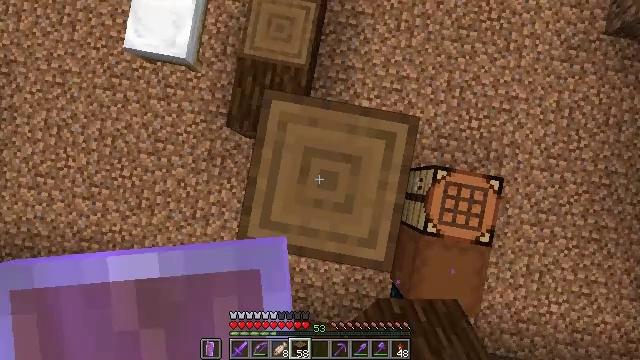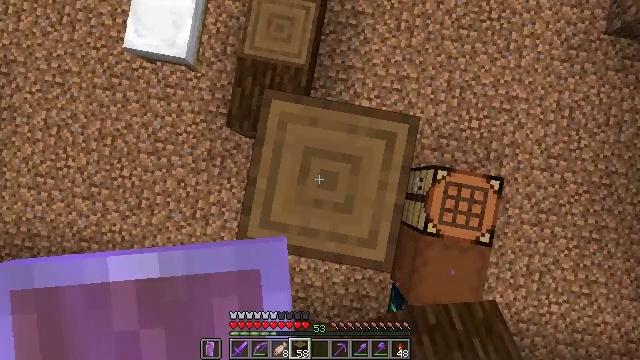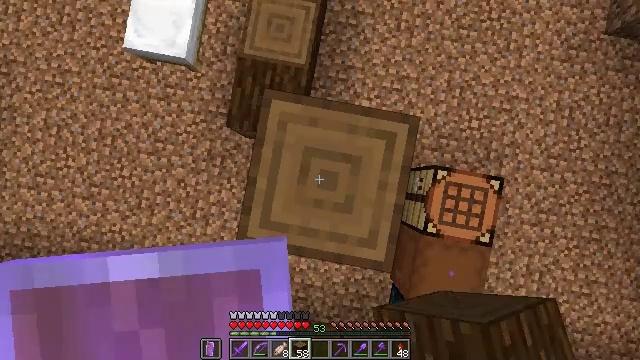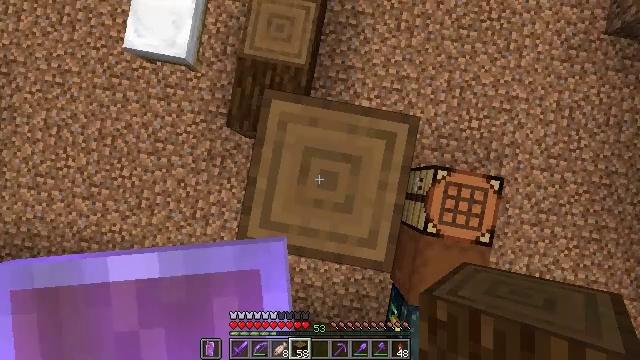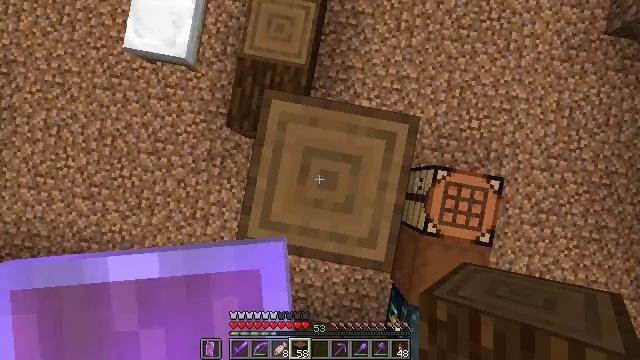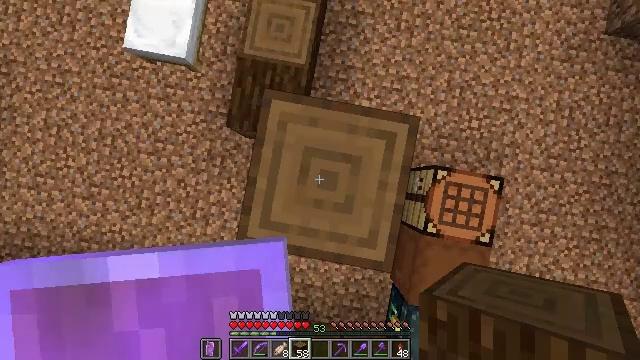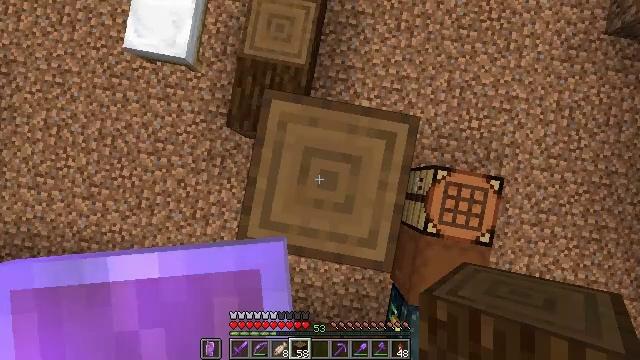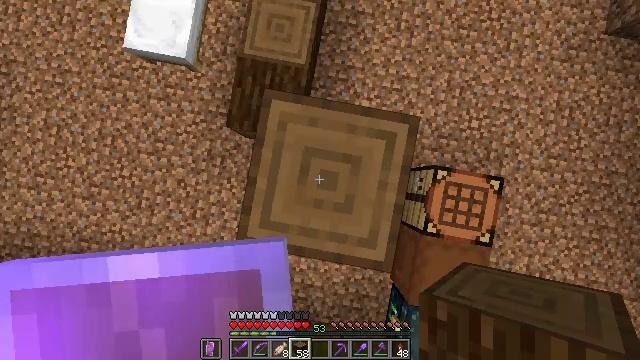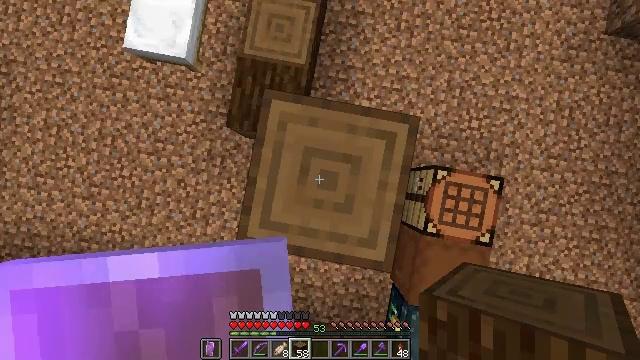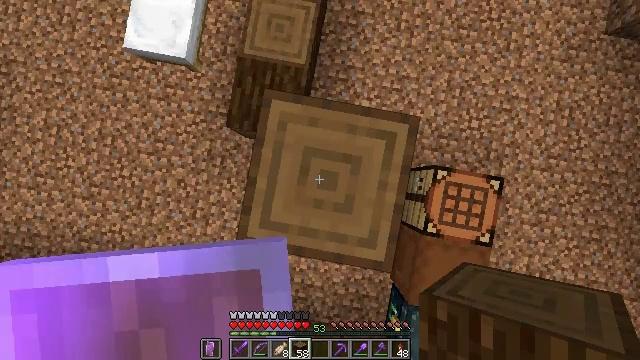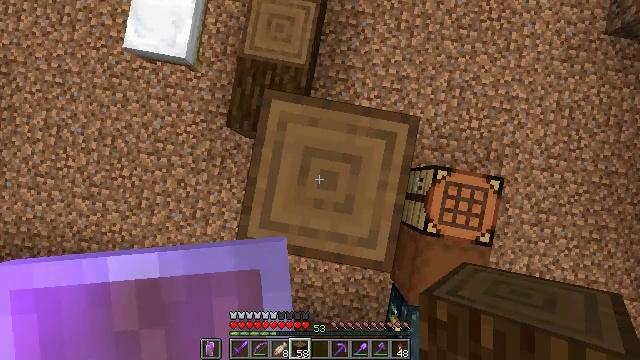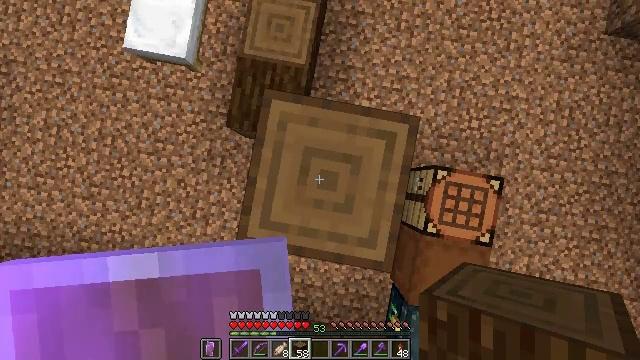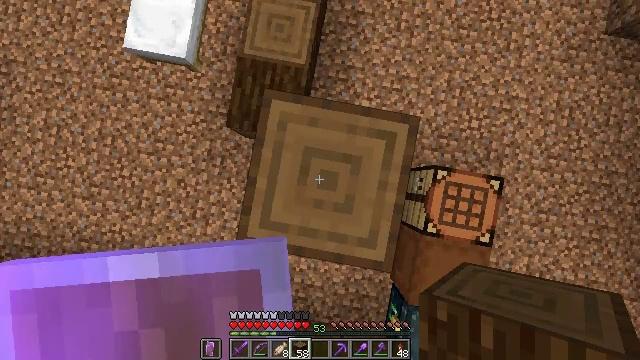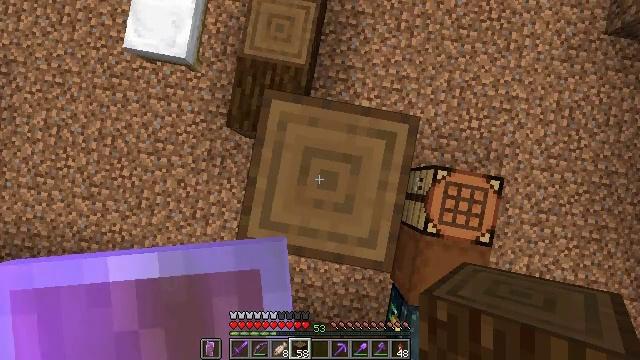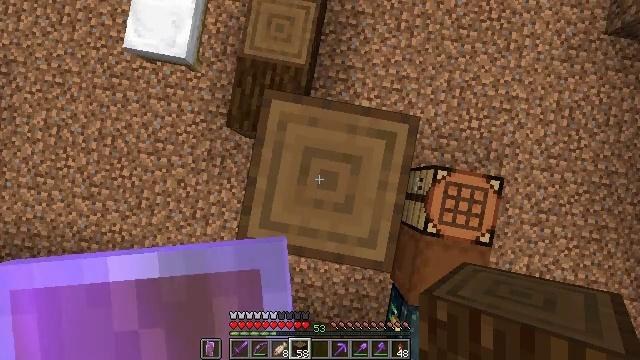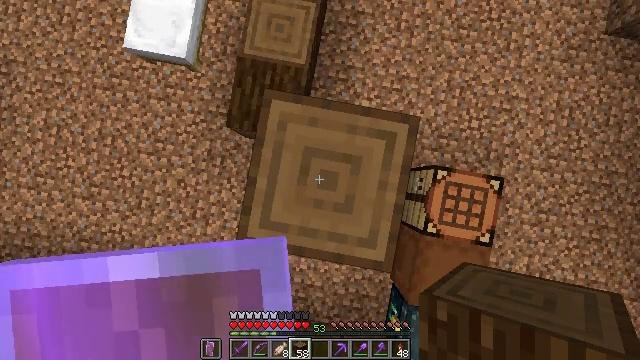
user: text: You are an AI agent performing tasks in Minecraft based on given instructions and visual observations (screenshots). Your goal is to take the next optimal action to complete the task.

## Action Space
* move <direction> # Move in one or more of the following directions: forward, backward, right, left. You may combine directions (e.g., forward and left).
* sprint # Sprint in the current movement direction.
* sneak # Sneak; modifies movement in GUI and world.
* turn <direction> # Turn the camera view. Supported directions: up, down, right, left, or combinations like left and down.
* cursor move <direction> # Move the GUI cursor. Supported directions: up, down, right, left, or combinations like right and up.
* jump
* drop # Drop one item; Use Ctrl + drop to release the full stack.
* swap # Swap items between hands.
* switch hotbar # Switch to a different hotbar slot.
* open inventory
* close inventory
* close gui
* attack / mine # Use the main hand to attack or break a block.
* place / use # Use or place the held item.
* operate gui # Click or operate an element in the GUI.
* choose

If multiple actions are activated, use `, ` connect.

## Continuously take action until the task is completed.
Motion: motion action
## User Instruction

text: Break the spruce log from the tree.
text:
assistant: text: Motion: no_op
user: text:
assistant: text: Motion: no_op
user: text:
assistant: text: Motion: no_op
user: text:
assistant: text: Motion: no_op
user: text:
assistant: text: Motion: no_op
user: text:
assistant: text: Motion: no_op
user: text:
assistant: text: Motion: no_op
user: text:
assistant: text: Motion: no_op
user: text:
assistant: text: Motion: no_op
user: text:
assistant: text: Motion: no_op
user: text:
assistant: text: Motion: no_op
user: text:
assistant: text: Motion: no_op
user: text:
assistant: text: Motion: no_op
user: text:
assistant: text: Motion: no_op
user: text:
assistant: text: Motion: no_op
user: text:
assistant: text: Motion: no_op
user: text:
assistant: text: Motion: no_op
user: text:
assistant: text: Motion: no_op
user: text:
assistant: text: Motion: no_op
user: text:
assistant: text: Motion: no_op
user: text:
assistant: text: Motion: sneak
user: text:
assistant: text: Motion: sneak
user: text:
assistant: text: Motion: sneak
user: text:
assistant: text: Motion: sneak
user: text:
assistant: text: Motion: sneak
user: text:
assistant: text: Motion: sneak
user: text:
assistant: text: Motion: sneak
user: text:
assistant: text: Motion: sneak
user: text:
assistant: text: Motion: move left, sneak
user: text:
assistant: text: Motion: move left, sneak